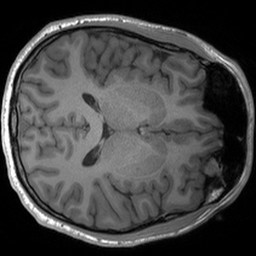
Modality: T1w
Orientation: axial
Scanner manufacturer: siemens
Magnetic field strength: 3 T
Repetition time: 1.54 s
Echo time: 0.00234 s